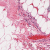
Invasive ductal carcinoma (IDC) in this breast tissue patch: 0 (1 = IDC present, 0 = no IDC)